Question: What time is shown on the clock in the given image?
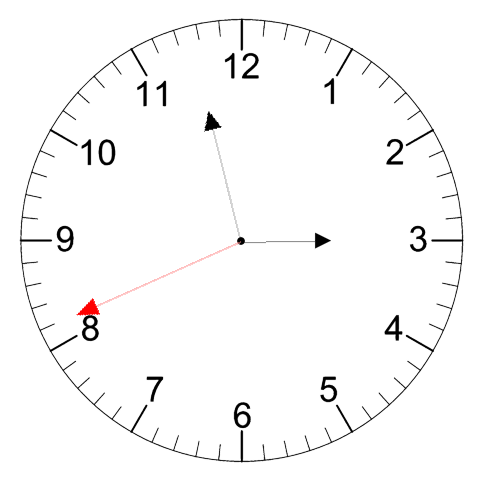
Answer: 02:57:41